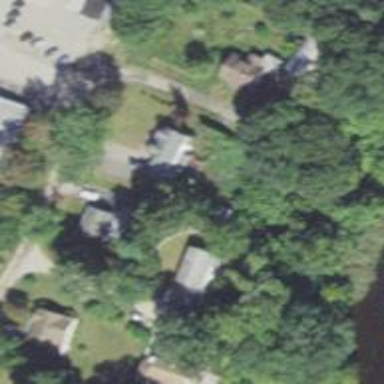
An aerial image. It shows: Residential driveway serving as service road.